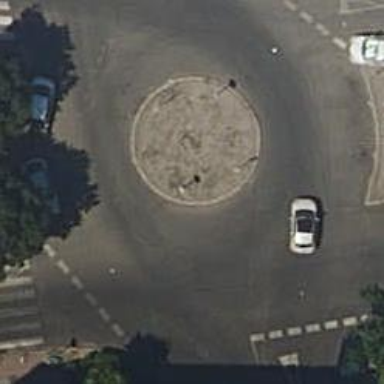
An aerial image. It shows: Residential road that intersects with roundabout.